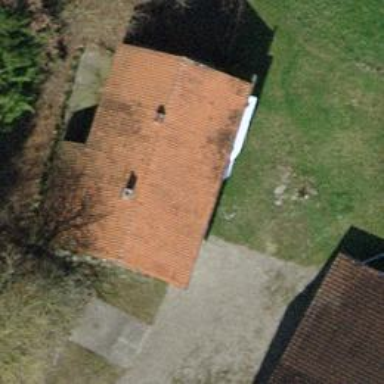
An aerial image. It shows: Farm auxiliary building with gabled roof.